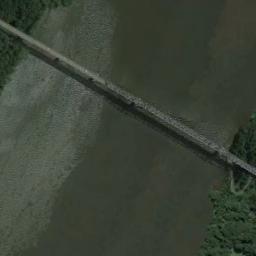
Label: bridge